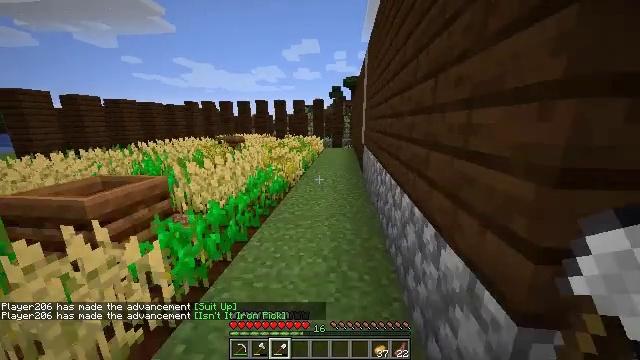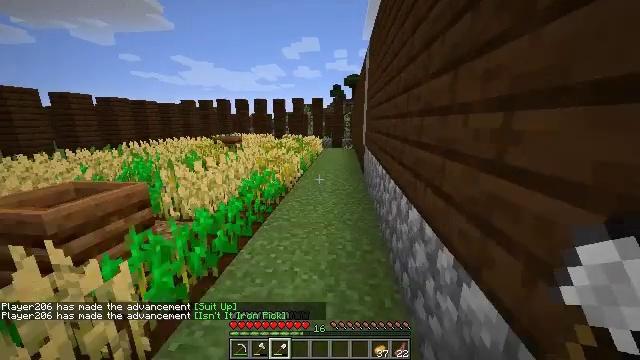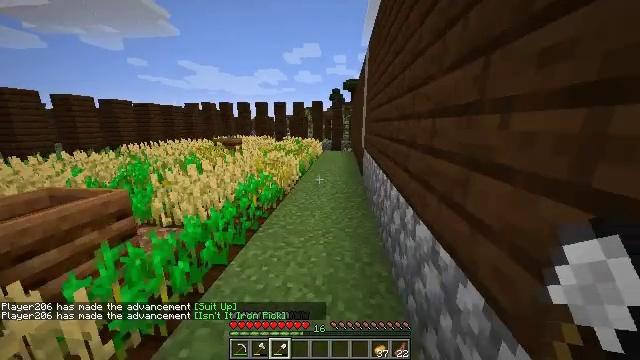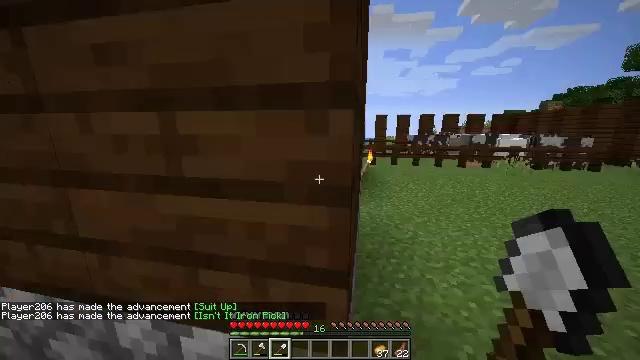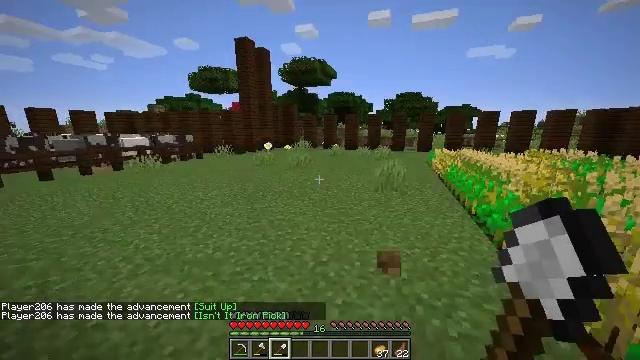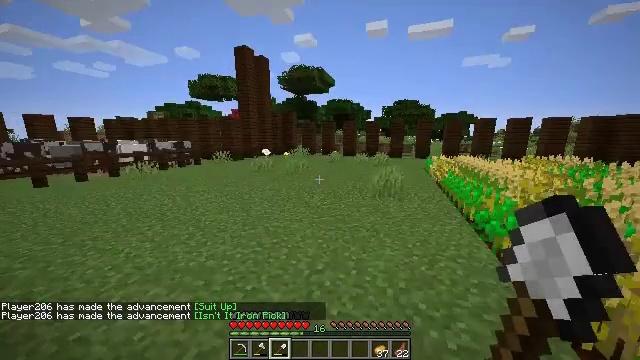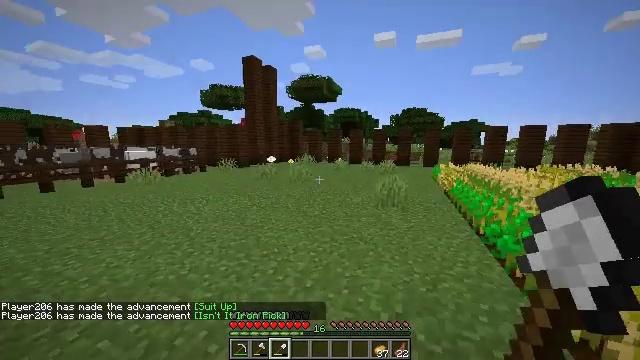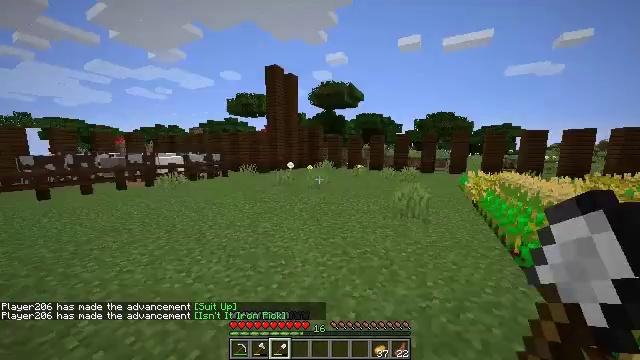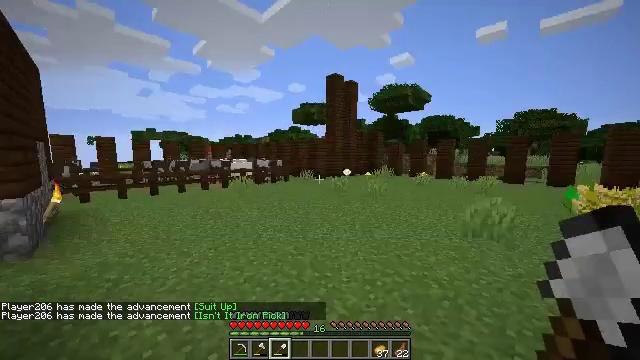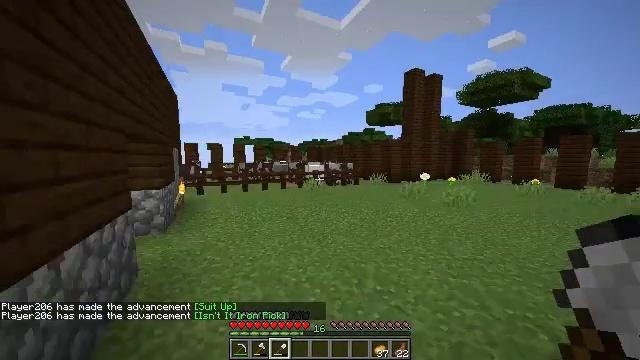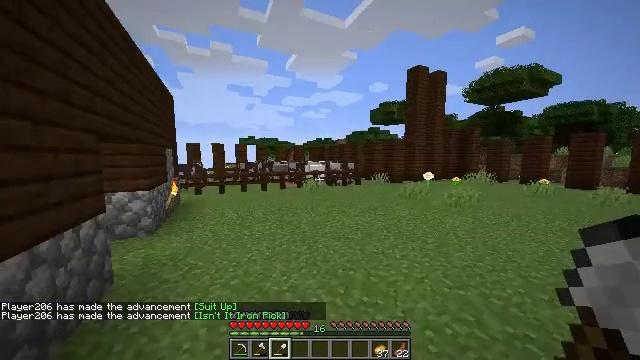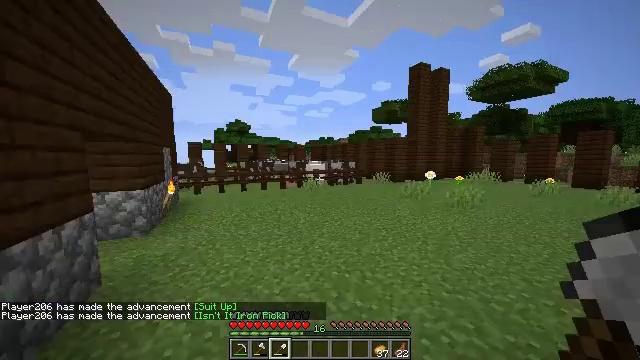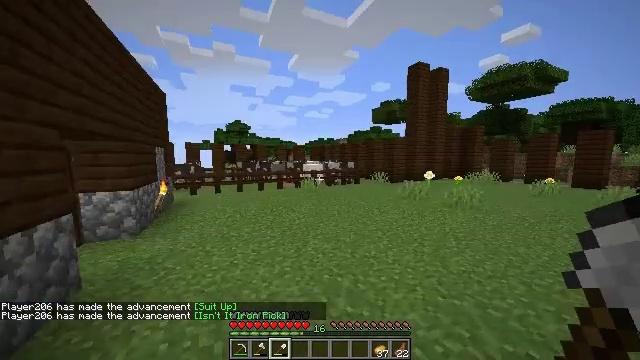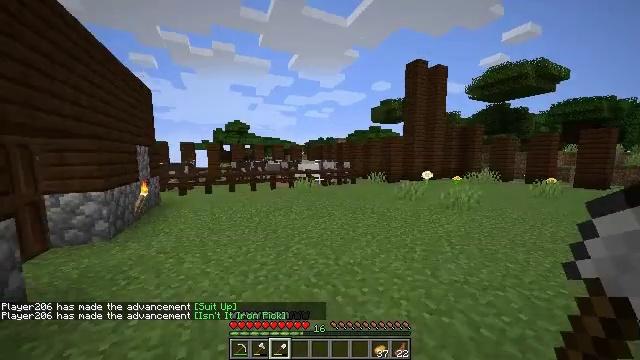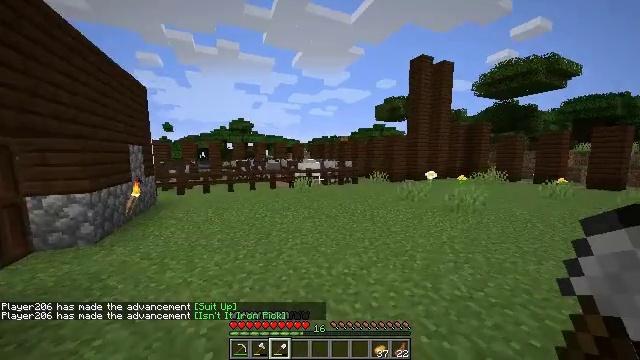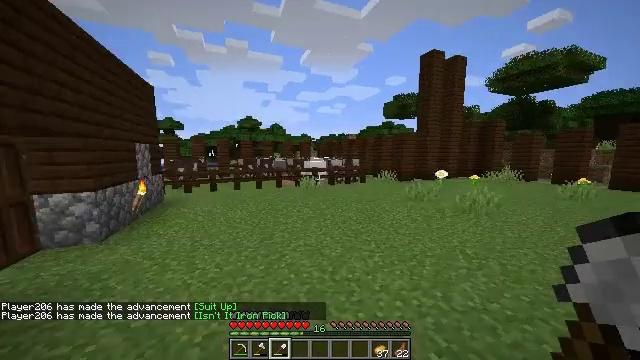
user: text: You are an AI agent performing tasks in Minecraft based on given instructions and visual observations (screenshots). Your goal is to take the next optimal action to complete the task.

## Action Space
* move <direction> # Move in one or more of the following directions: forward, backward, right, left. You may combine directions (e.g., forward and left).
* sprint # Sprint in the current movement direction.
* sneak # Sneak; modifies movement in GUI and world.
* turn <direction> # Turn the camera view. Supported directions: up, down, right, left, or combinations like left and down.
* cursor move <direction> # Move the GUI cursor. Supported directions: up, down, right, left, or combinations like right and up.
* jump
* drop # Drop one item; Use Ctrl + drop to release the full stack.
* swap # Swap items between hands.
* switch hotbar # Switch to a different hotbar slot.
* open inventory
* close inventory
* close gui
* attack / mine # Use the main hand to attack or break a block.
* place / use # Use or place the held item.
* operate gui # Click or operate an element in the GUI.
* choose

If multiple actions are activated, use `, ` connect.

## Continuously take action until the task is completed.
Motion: motion action
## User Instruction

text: Collect dark oak planks from a structure.
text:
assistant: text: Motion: move forward, sprint
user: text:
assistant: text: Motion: move forward, sprint
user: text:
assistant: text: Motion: move forward and move right, sprint, turn right
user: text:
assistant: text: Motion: move forward and move right, sprint, turn right
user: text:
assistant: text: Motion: move forward and move right, sprint, turn up
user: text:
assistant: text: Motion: move forward and move right, sprint, turn left and up
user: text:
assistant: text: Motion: move forward and move right, sprint, turn left and up
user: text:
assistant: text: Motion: move forward and move right, sprint, turn left and up
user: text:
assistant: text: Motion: move forward and move right, sprint, turn left
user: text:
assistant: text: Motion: move forward and move right, sprint, turn left
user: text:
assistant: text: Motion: move forward and move right, sprint
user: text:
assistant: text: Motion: move forward and move right, sprint
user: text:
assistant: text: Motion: move forward and move right, sprint
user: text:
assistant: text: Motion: move forward, sprint, turn left
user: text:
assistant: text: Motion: move forward, sprint, turn left
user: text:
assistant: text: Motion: move forward, sprint, turn left and down, jump
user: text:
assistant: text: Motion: move forward, sprint, turn left and down, jump
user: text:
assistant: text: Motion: move forward, sprint, turn left and down, jump
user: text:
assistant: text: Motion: move forward, sprint, turn left, jump
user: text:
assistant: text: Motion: move forward, sprint, turn left, jump
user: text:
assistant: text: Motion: move forward, sprint, jump
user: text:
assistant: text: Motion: move forward, sprint, jump
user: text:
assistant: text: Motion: move forward, sprint, turn right and down, jump
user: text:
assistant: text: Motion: move forward, sprint, turn right and down, jump
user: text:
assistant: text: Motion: move forward and move right, sprint, turn right and up, jump
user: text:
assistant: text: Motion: move forward and move right, sprint, turn up, jump
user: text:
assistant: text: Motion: move forward and move right, sprint, jump
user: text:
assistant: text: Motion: move forward, sprint, turn up, jump
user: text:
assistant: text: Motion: move forward, sprint, turn up, jump
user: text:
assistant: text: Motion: move forward, sprint, turn up, jump